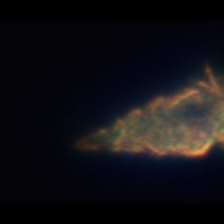
Taxon: Ciliates
Group: Other